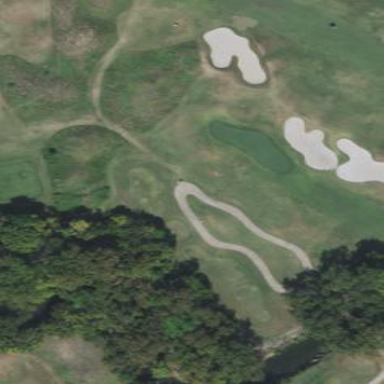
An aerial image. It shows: Grassy area designated as golf fairway.